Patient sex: M
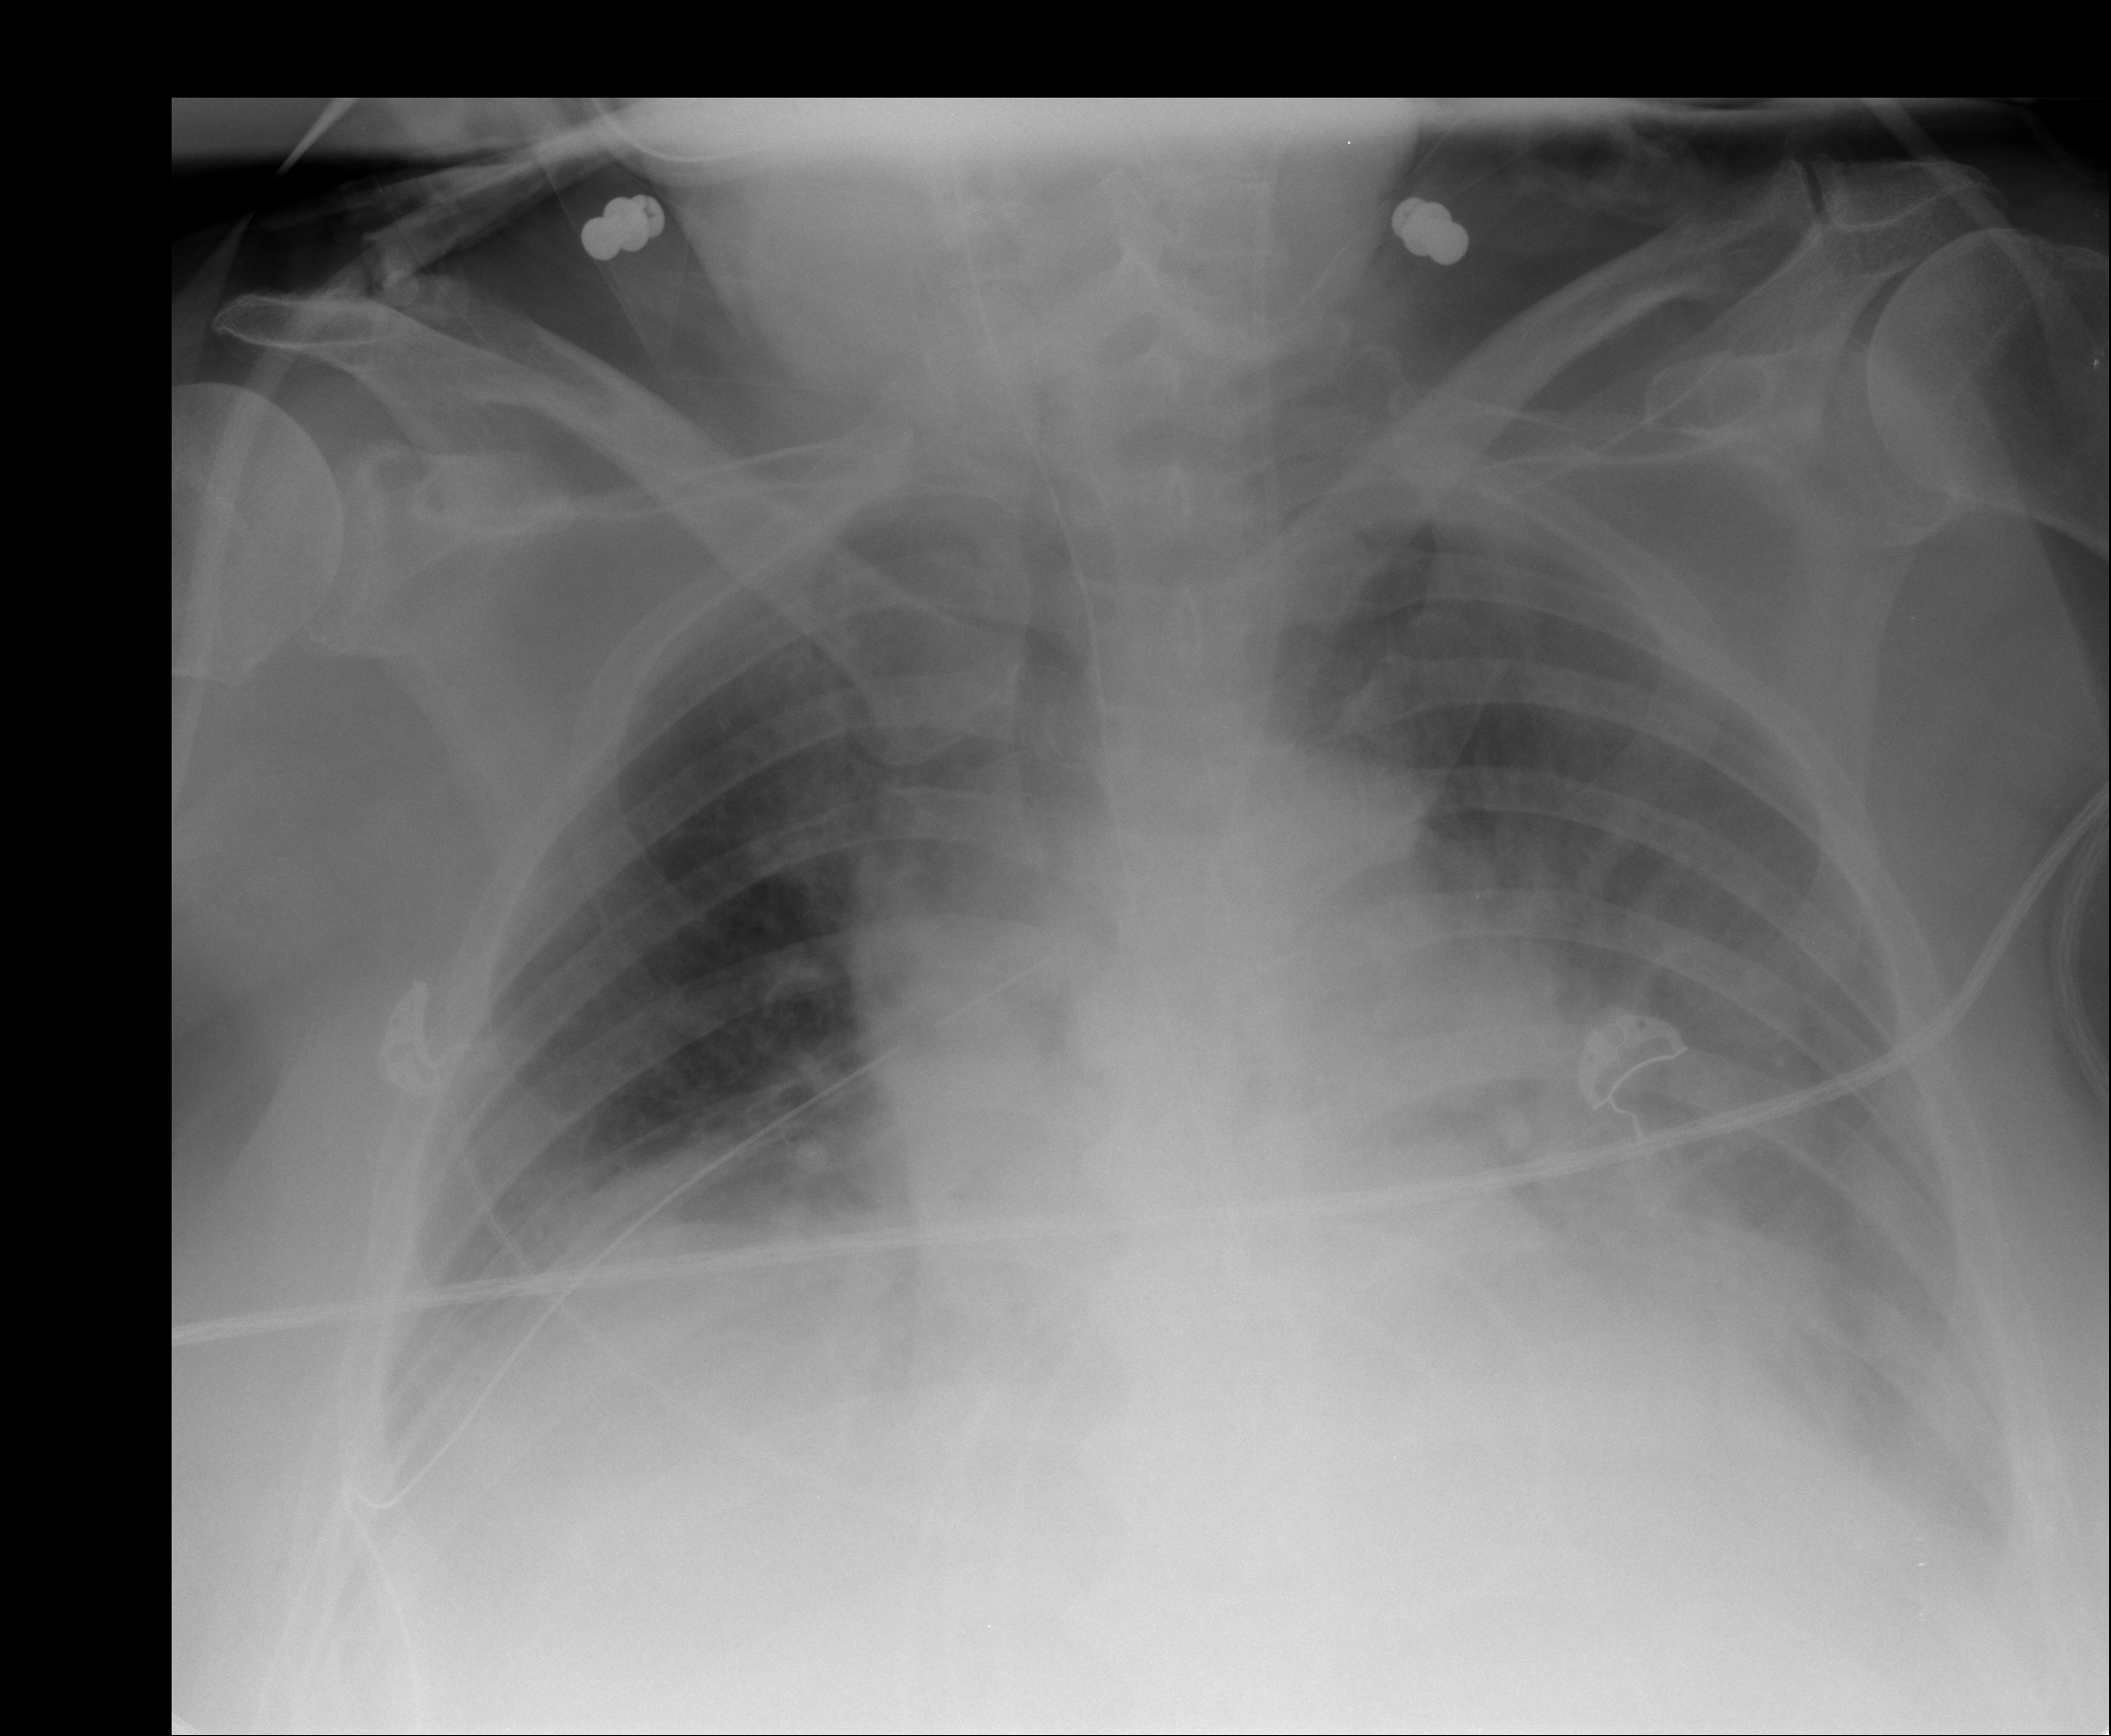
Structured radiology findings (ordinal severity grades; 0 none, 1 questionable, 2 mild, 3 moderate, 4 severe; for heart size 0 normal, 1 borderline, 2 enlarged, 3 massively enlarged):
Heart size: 2
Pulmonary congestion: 0
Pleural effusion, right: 1
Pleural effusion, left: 2
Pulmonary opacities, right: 0
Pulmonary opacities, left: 0
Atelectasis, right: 0
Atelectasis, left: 0